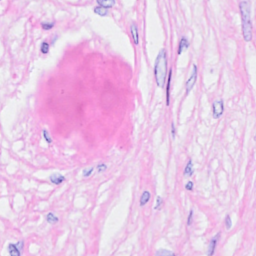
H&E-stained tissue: Breast